Question: I ask you for advice with my script for backup Oracle database 12c. I attached picture with code and with cmd screen.
When I run this script, the variables is making have set up, connecting to the database and then RMAN did nothing. Any solution? Thank you.
'''
@echo off
echo Automatic Backup Oracle
pushd .
SET ORACLE_HOME=C:pp\oracle\product
.2.0\dbhome_1
SET ORACLE_SID=ORCL
echo ----------------------------------------------------
echo ORACLE_HOME : %ORACLE_HOME%
echo ORACLE_SID : %ORACLE_SID%
echo ----------------------------------------------------
RMAN TARGET system/password
run {
CONFIGURE CONTROLFILE AUTOBACKUP ON;
CONFIGURE CONTROLFILE AUTOBACKUP FORMAT FOR DEVICE TYPE DISK TO 'c:ackup\%F';
CONFIGURE CHANNEL DEVICE TYPE DISK FORMAT 'c:ackup\%d_%T_%u';
CONFIGURE SNAPSHOT CONTROLFILE NAME TO 'c:ackup\SNCFORCL.ORA';
}
run {
backup database;
backup archivelog all delete input;
}
PAUSE
'''
When I run this script, the variables are set up, it connects to the database and then RMAN does nothing.
In this image is cmd result:

What am I doing wrong?
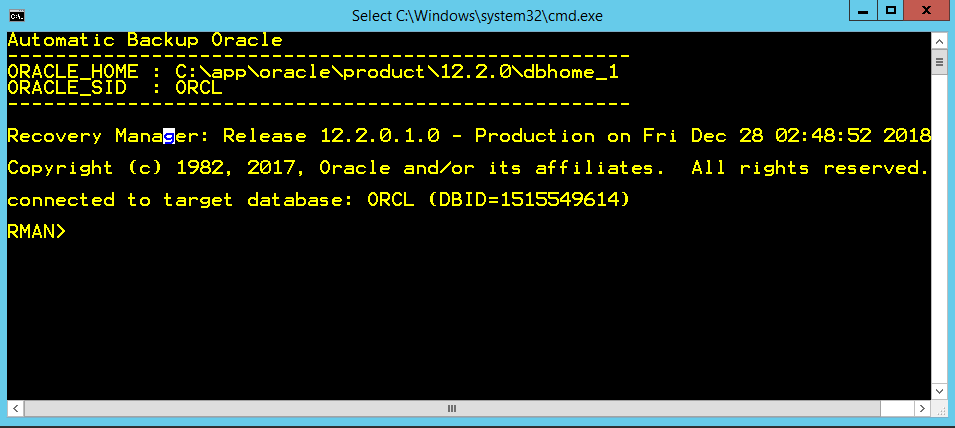
Answer: You need split in two files: a batch file and RMAN scrip
Batch file:
'''
@echo off
echo Automatic Backup Oracle
pushd .
SET ORACLE_HOME=C:pp\oracle\product
.2.0\dbhome_1
SET ORACLE_SID=ORCL
echo ----------------------------------------------------
echo ORACLE_HOME : %ORACLE_HOME%
echo ORACLE_SID : %ORACLE_SID%
echo ----------------------------------------------------
RMAN TARGET / @file.rman log=backup.log
'''
Script RMAN called or another name
'''
run {
backup database;
backup archivelog all delete input;
}
'''
This part is setup:
'''
CONFIGURE CONTROLFILE AUTOBACKUP ON;
CONFIGURE CONTROLFILE AUTOBACKUP FORMAT FOR DEVICE TYPE DISK TO 'c:ackup\%F';
CONFIGURE CHANNEL DEVICE TYPE DISK FORMAT 'c:ackup\%d_%T_%u';
CONFIGURE SNAPSHOT CONTROLFILE NAME TO 'c:ackup\SNCFORCL.ORA';
'''
Can be removed from the script and run once for each bank.
Once configured, the settings are permanent.
So, your script need two files: and